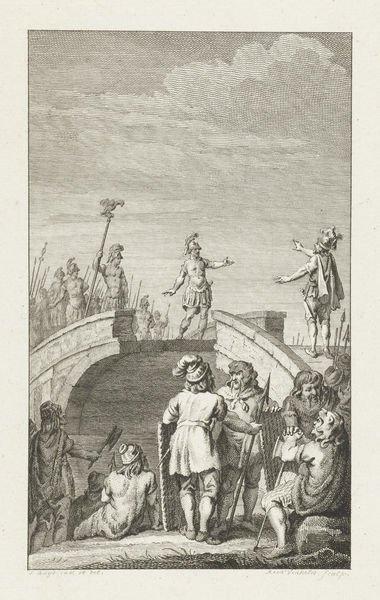
Titel: Civilis en Cerialis onderhandelen op de afgebroken brug
Künstler: Reinier Vinkeles
Standort: Amsterdam
Institution: Rijksmuseum
Schlagwörter: adler, himmel, umhang, wasser, wolken, fluss, menschen, sitzen, männer, wolke, stein, steine, brücke, arbeit, bogen, grafik, lanze, soldaten, warten, druck, druckgrafik, stich, soldat, helm, treffen, beten, verhandlung, armee, rüstung, römer, kaputt, quader, lanzen, speer, speere, begrüßung, kupferstich, bau, standarte, zeichung, vercingetorix, germanen, barbaren, brückenbau, diplomatie, palisaden, bogeb, brücje, gallier, uck, stichdr, vercingetoriy